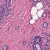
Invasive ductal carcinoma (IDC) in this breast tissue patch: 1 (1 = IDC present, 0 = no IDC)